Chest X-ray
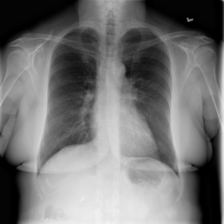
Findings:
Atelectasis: negative
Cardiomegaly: negative
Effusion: negative
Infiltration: negative
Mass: negative
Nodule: negative
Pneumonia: negative
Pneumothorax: negative
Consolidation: negative
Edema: negative
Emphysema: negative
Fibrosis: negative
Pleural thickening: negative
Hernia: negative